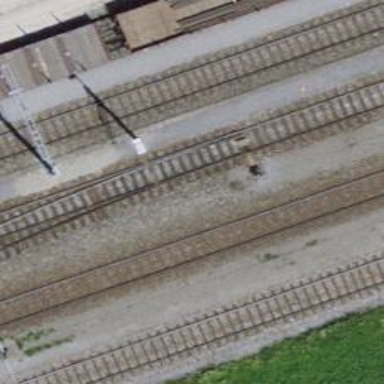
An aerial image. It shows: Railway switch.